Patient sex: M
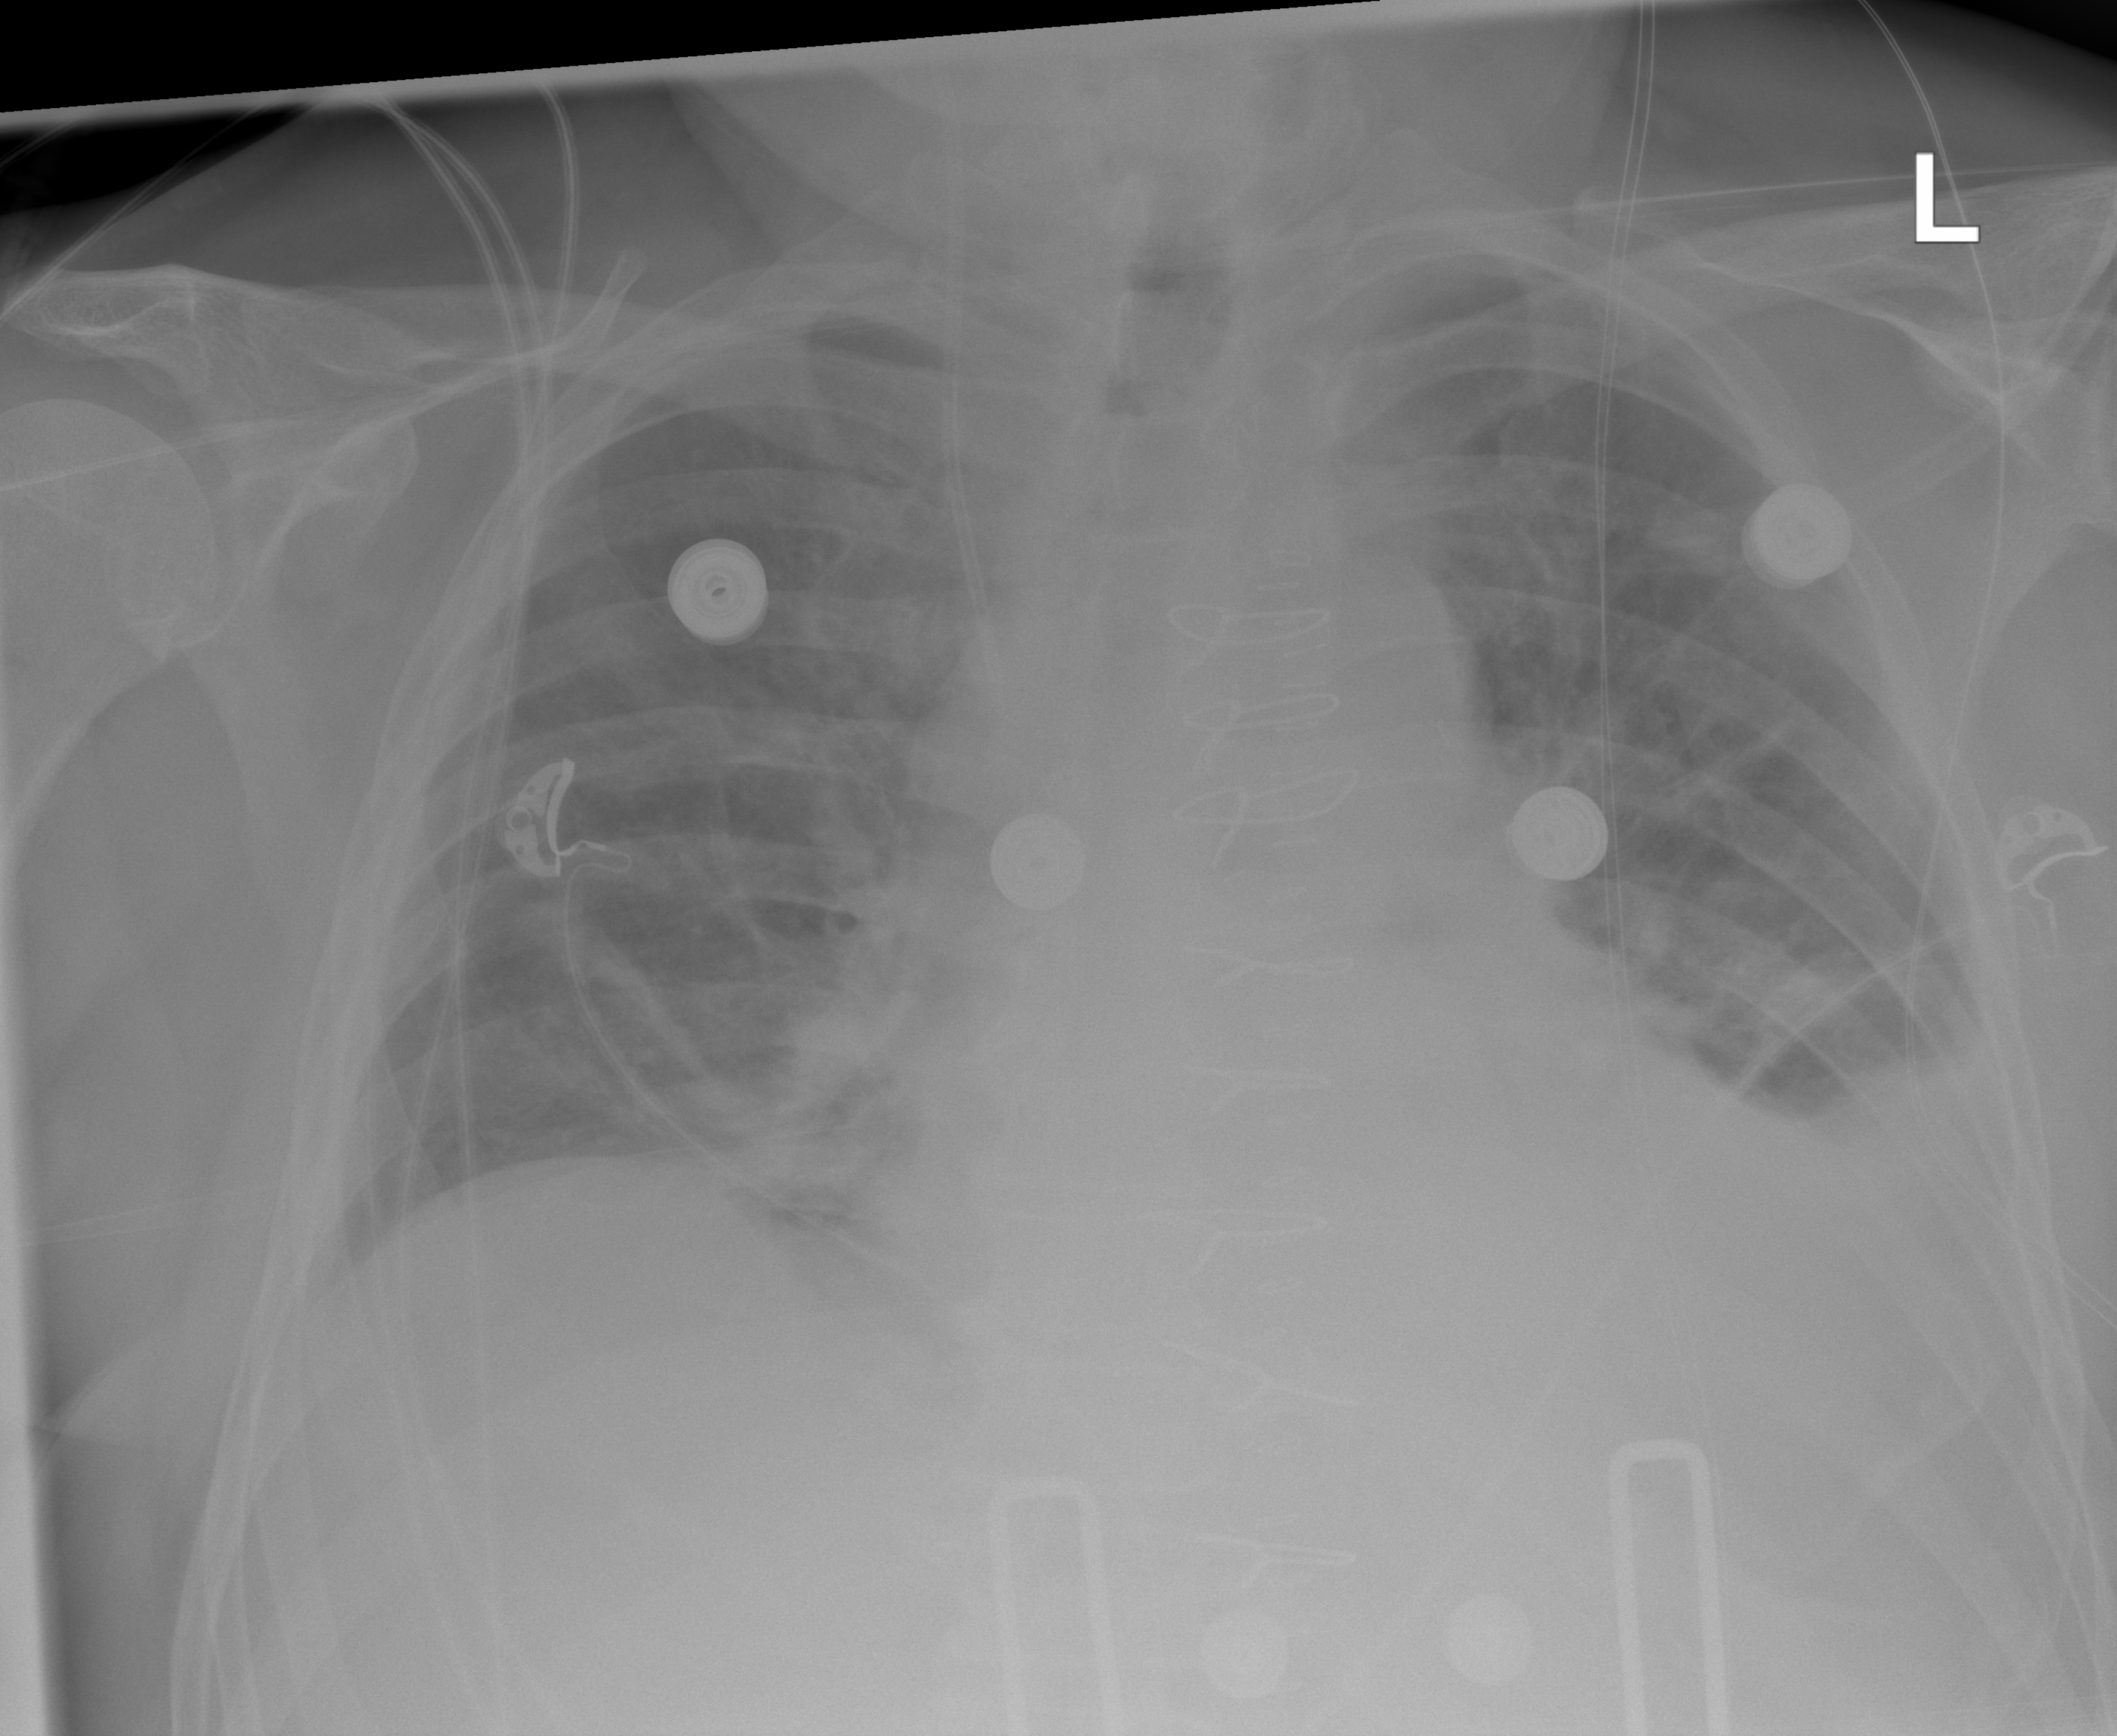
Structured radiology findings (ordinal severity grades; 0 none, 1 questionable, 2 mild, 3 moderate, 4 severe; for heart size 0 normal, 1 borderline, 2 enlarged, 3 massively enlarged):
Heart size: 2
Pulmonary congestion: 0
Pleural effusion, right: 0
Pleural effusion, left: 2
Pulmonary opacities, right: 0
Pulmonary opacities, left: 0
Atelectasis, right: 2
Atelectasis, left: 2